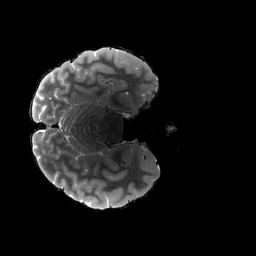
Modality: T2w
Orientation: axial
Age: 20
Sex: male
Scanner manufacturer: siemens
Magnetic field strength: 3 T
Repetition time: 3.2 s
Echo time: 0.564 s